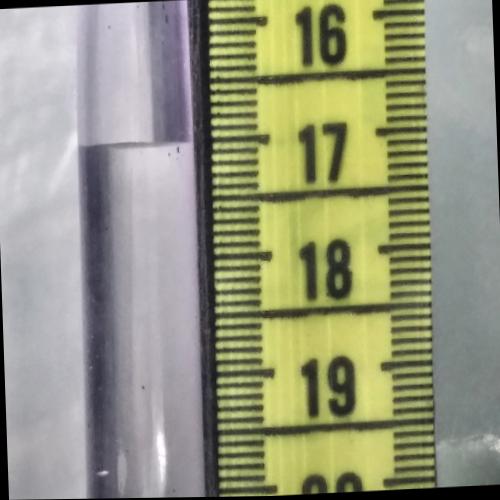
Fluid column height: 17.0 cm